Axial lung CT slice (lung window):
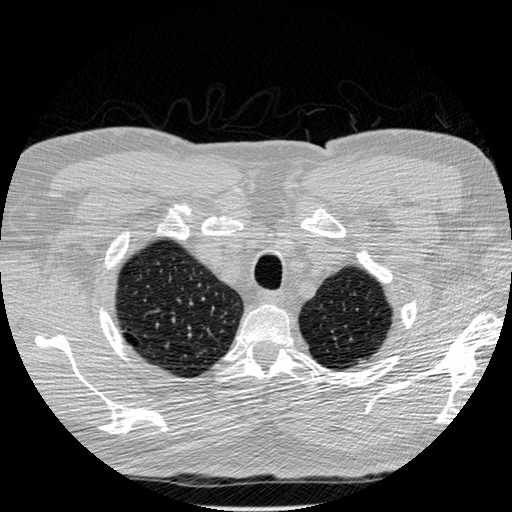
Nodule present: no